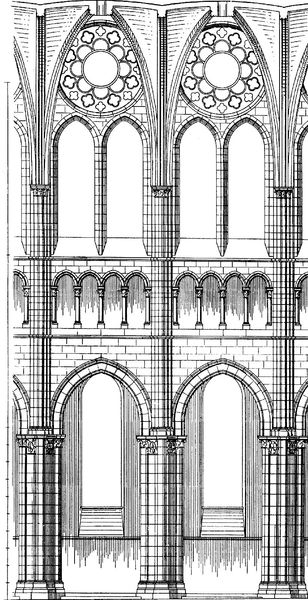
Titel: Kathedrale Notre-Dame in Chartres
Standort: Chartres, Notre-Dame (EU - F)
Schlagwörter: fuß, schatten, blumen, fenster, glas, licht, pfeiler, skizze, säule, säulen, zeichnung, rosen, architektur, stein, steine, bild, kirche, gotik, kreis, schiff, bogen, studie, mauer, schattierung, backstein, pilaster, dekoration, ornamente, verzierung, durchgang, galerie, bögen, eingang, gang, schnitt, illustration, reihe, entwurf, arkaden, kapitelle, kapitell, gemäuer, gesims, gotisch, obergaden, rosette, seitenschiff, spitzbogen, spitzbögen, fensterbank, plan, sakral, rosetten, fesnter, aufbau, aufriss, gemauert, druchgang, mauersteine, neugotik, lanzetten, archtiektur, stütz, fensterrosen, fensterlaufgang, strichzeichung, klar, rostetten, rostete, gotische hochschiffwand